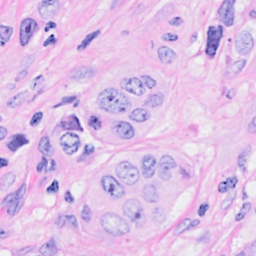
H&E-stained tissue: Breast